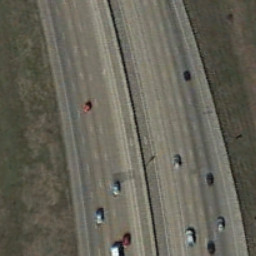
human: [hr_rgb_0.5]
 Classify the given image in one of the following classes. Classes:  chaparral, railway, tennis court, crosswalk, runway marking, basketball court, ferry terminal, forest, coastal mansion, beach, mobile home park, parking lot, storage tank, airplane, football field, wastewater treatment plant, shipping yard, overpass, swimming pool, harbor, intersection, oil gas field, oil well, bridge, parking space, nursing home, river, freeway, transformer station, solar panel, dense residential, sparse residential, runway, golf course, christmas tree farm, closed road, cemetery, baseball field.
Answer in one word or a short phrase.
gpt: freeway